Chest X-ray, PA view. Patient: 29 years old, sex M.
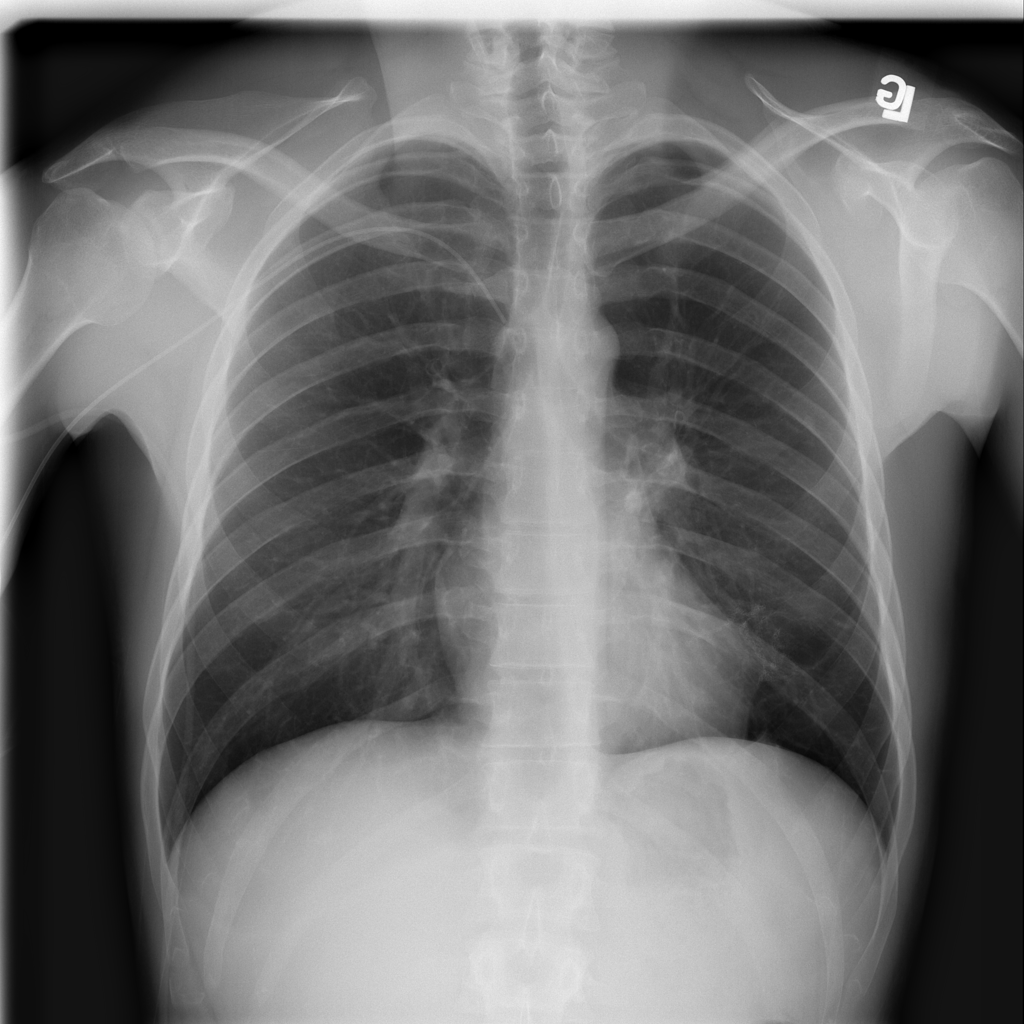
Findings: No Finding